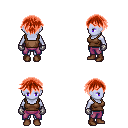
a pixel art fantasy rpg character, female body template, dark elf, purple skin, brown pirate shirt, magenta pants, red short bangs hairstyle, metal gloves, brown shoes, four views (front, back, left, right), 2x2 character sprite sheet, small pixel art, hard edges, no anti-aliasing